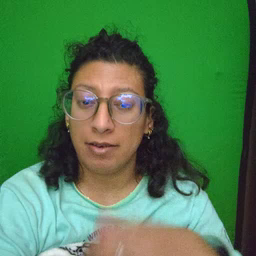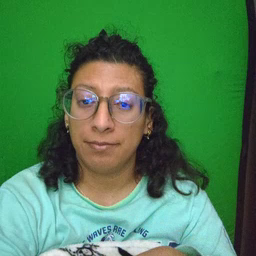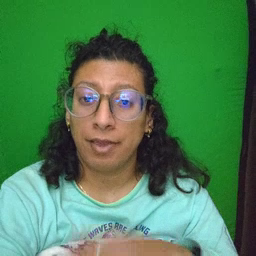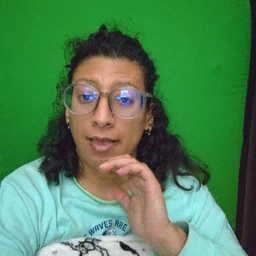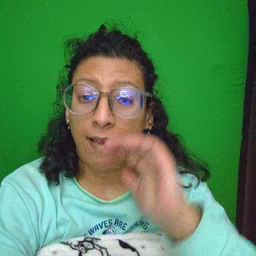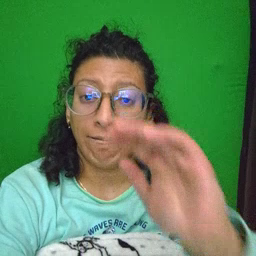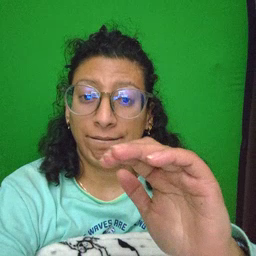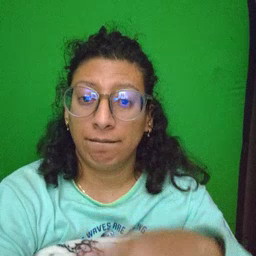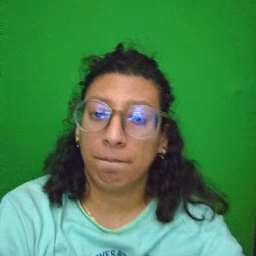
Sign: gift